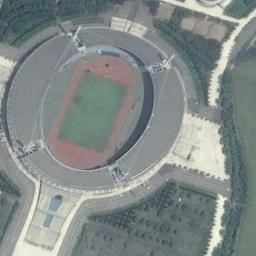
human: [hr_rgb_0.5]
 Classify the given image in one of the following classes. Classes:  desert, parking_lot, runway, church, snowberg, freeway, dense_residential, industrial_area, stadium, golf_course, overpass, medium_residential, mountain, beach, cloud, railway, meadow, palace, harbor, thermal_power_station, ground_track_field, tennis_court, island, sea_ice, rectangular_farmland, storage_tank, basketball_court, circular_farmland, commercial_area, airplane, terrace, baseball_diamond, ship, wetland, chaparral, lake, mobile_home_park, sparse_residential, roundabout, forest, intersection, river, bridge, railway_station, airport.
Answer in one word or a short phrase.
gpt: stadium